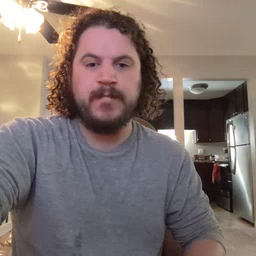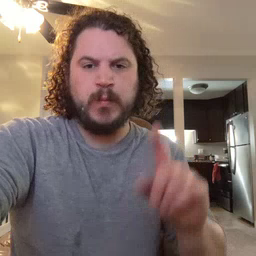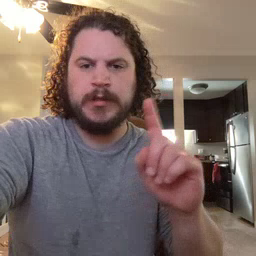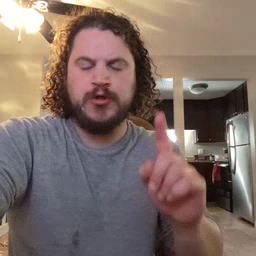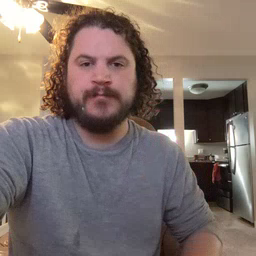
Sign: where